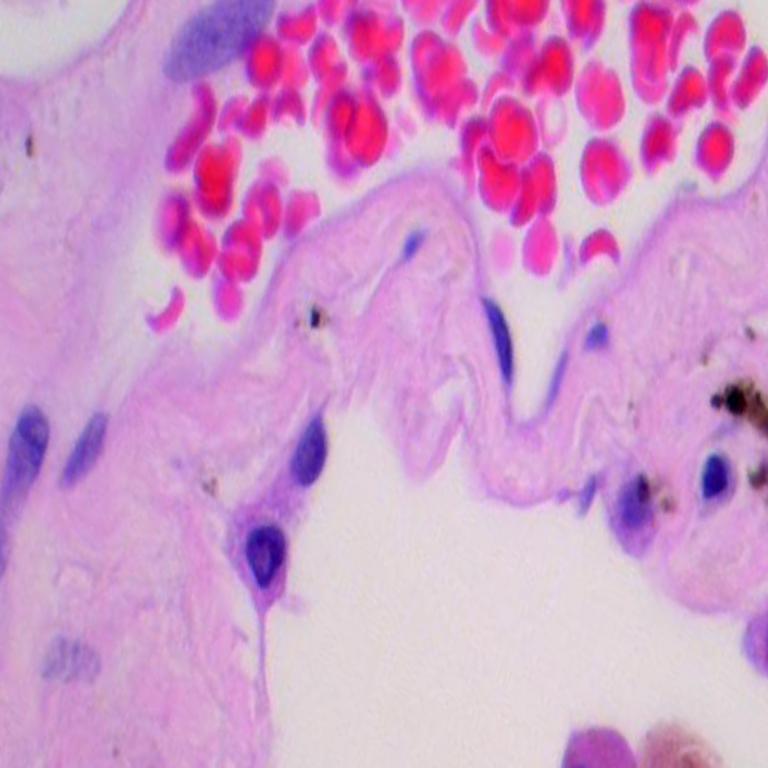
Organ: lung
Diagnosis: benign